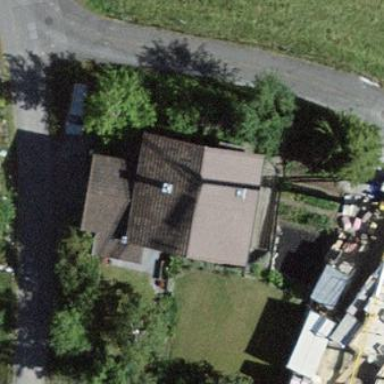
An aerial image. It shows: Simple house.